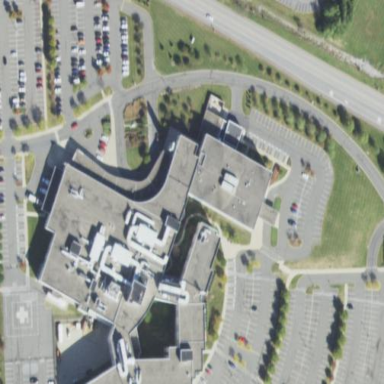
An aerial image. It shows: Healthcare facility identified as hospital.